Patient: sex M, age 57
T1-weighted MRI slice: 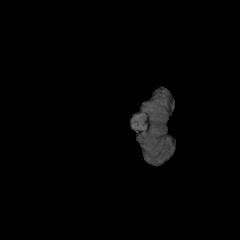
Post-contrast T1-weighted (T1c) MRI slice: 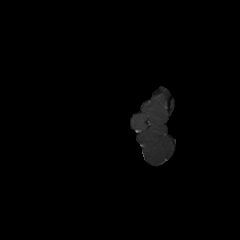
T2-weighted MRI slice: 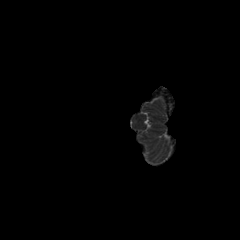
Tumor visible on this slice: no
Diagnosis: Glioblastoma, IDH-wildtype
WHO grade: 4